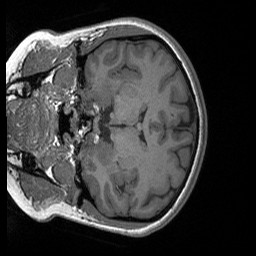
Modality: T1w
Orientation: coronal
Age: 25
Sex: female
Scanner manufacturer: siemens
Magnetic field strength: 3 T
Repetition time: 1.56 s
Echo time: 0.00207 s